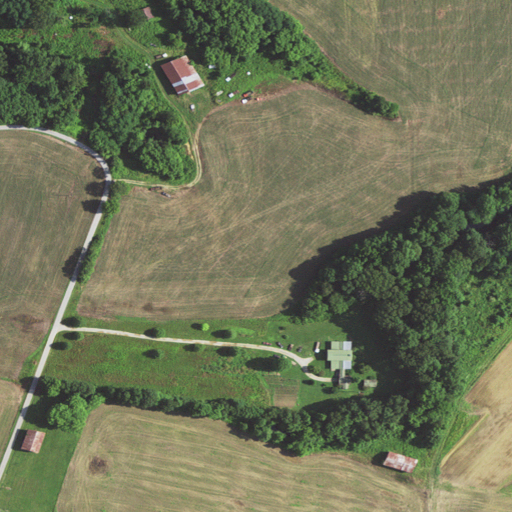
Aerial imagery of plain(s) in Kentucky named Marshall Bottom containing cultivated crops, deciduous forest, pasture, open development, mixed forest, low intensity development, and medium intensity development